Question: Is there any possibility to create a similar animation glow effect on the buttons and other objects on the web without using Flash or GIF?

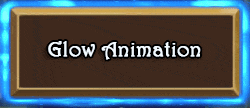
Answer: Use '@keyframes'.
You can make a pulsing animation like this.
'''
#box {
width:80px;
height:80px;
background:gray;
animation:pulse 0.5s infinite alternate;
}
@keyframes pulse {
from { box-shadow:0px 0px 10px 3px #0066cc; }
to { box-shadow:0px 0px 20px 5px #0066cc; }
}
'''
Note '@keyframes' should be prefixed like this: '@-webkit-keyframes'.
also the 'animation' property should be prefixed